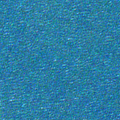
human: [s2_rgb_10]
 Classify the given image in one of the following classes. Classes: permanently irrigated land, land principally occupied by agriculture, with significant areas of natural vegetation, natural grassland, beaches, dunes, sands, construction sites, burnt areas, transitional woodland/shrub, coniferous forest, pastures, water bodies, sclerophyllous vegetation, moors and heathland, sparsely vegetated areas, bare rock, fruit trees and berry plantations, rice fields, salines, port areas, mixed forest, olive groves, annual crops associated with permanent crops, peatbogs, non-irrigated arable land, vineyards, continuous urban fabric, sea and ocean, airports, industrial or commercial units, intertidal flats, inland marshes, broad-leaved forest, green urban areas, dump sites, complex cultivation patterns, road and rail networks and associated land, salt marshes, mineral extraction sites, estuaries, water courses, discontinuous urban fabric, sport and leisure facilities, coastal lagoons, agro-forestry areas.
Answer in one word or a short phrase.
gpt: sea and ocean